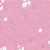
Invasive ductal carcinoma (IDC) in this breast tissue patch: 0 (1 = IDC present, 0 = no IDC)